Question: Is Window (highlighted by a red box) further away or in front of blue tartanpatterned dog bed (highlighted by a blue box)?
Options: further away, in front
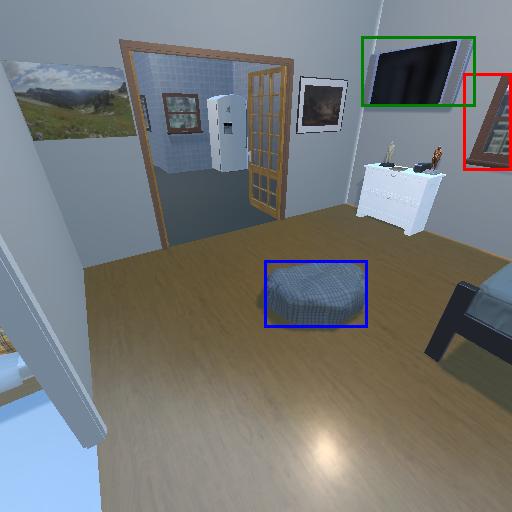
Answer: further away